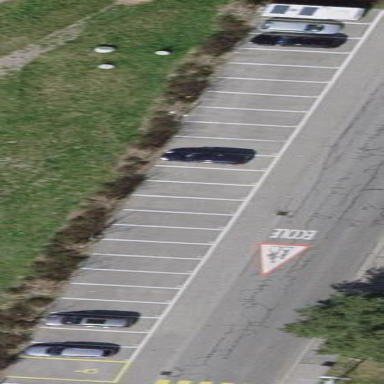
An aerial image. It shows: Street side parking area.